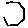
Label: hexagon